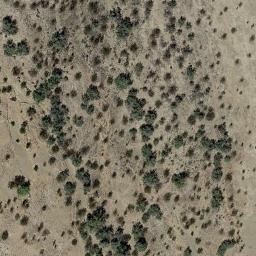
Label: chaparral